Question: I am not actually very good at it, but I never got this kind of error. I am trying to select GB entries and I can't get it working.
'''
<?php
$conn = new mysqli('localhost','ab','somepassword','gb');
if ($conn->connect_error) {
die("Connection failed: " . $conn->connect_error);}
else {echo 'connected';}
$sql = "SELECT * FROM 'posts'";
if ($conn->query($sql) === TRUE) {
echo 'done';
}
else{echo 'sql not working';}
?>
'''

'''
connectedsql not working
'''
One more thing the INSERT & UPDATE statements are working from same folder.
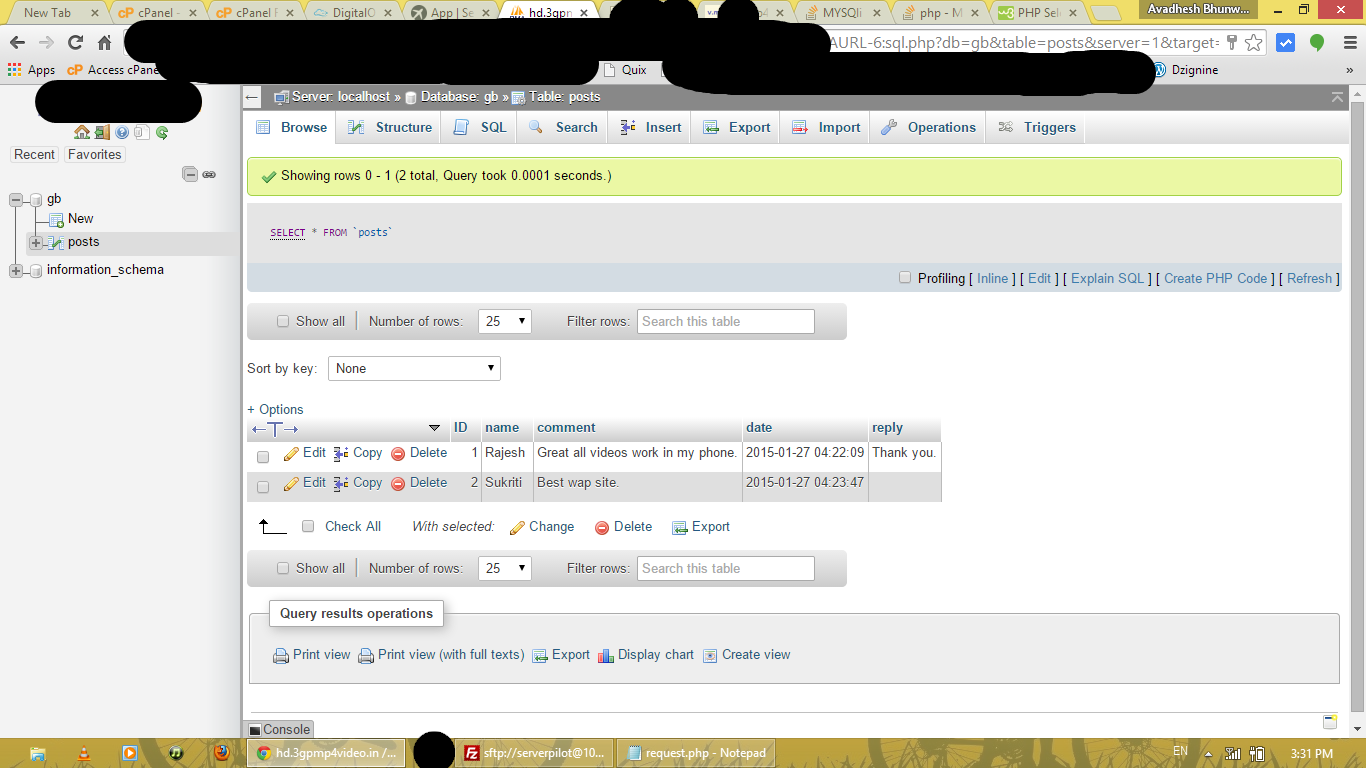
Answer: The return value of MySqlI->query() is defined like:
> Returns FALSE on failure. For successful SELECT, SHOW, DESCRIBE or
EXPLAIN queries mysqli_query() will return a mysqli_result object. For
other successful queries mysqli_query() will return TRUE.
So you must check for not equal to false
'''
if ($result !== false) {
'''